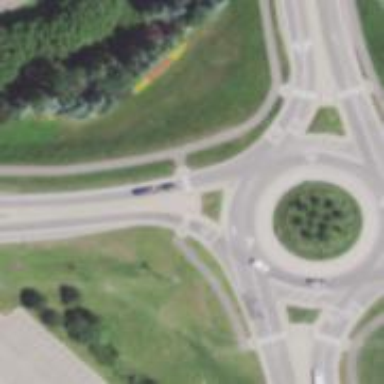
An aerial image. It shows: Marked zebra crossing on cycleway with crossing island.